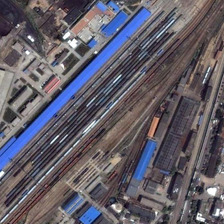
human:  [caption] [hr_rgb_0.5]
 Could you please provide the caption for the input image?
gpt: some buildings are in two sides of a railway station with a long blue building .

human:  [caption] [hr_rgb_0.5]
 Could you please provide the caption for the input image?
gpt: some buildings are in two sides of a railway station with a long blue building .

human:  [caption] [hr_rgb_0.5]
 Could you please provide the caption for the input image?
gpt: some buildings are in two sides of a railway station with a long blue building .

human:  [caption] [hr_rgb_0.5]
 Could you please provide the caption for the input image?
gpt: some buildings are in two sides of a railway station with a long blue building .

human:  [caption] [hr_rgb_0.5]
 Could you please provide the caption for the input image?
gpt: some buildings are in two sides of a railway station with a long blue building .